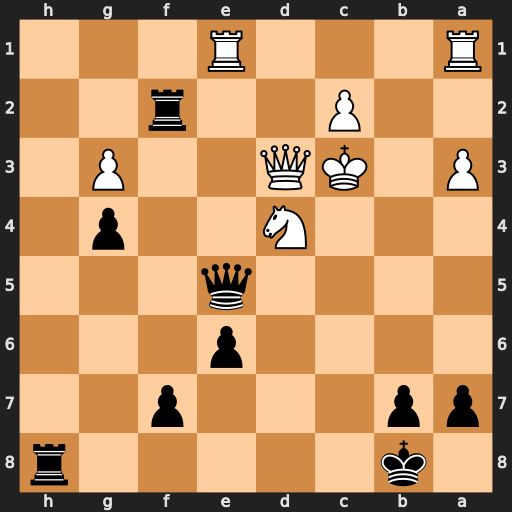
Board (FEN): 1k5r/pp3p2/4p3/4q3/3N2p1/P1KQ2P1/2P2r2/R3R3
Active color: b
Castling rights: -
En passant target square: -
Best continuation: Rc8+ Kb3 Qd5+ c4 Rf3 cxd5 Rxd3+